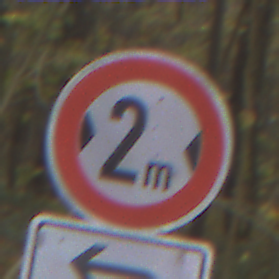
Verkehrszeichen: TatsaechlicheBreite2
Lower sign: RichtungsangabeDurchPfeile2
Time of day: MorningAfternoon
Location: Outdoor (Nature)
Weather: Overcast
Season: Autumn
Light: Natural